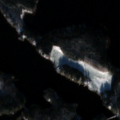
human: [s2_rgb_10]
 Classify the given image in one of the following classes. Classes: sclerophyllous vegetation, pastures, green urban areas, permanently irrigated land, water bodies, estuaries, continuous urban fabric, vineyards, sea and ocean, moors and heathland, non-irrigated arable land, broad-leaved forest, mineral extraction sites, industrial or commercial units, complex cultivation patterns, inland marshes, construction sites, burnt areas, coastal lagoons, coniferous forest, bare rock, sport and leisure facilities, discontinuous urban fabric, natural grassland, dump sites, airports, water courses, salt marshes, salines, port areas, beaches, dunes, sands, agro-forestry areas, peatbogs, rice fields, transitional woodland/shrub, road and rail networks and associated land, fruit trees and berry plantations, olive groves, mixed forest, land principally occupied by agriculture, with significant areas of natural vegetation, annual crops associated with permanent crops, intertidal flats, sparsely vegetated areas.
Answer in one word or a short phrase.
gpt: coniferous forest, mixed forest, water bodies